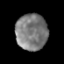
Tissue: prostate
Cell type: Epithelial cells
Senescence score: 0.348
Nuclear area (px): 1125
Mean DAPI intensity: 124.083